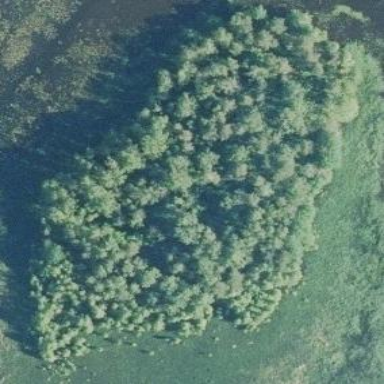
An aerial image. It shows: Beautiful woodland area.